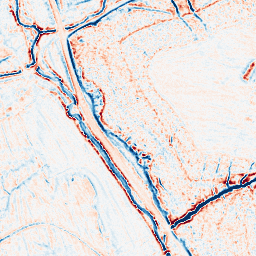
Category: edge_preserving
Decomposition family: bilateral
Decomposition parameters: d: 9
sigma_color: 100
sigma_space: 100
Upsampling method: edge_directed
Upsampling parameters: scale: 2
Upsampling scale: 2